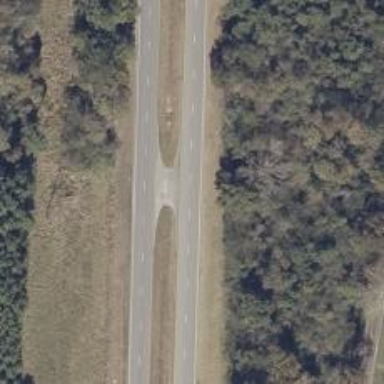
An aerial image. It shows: Asphalt trunk link road.